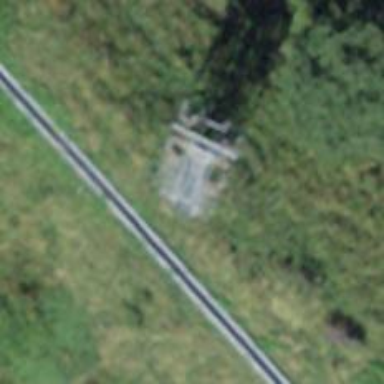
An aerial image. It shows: Pylon used for aerialway.